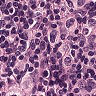
Metastatic tissue present: yes